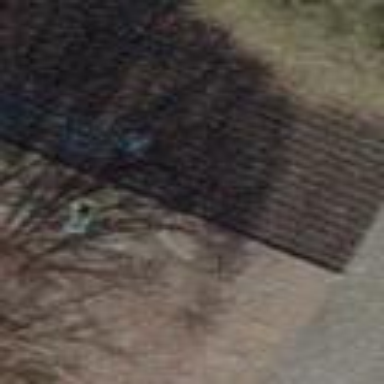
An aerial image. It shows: View of roof of building.